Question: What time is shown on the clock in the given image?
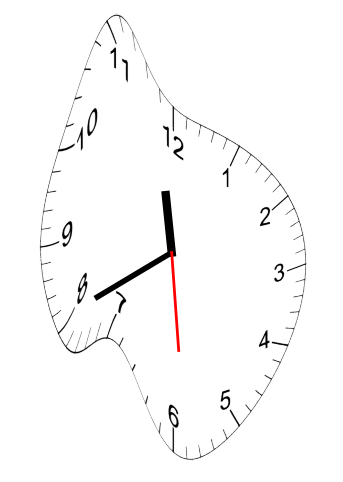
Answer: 11:40:29